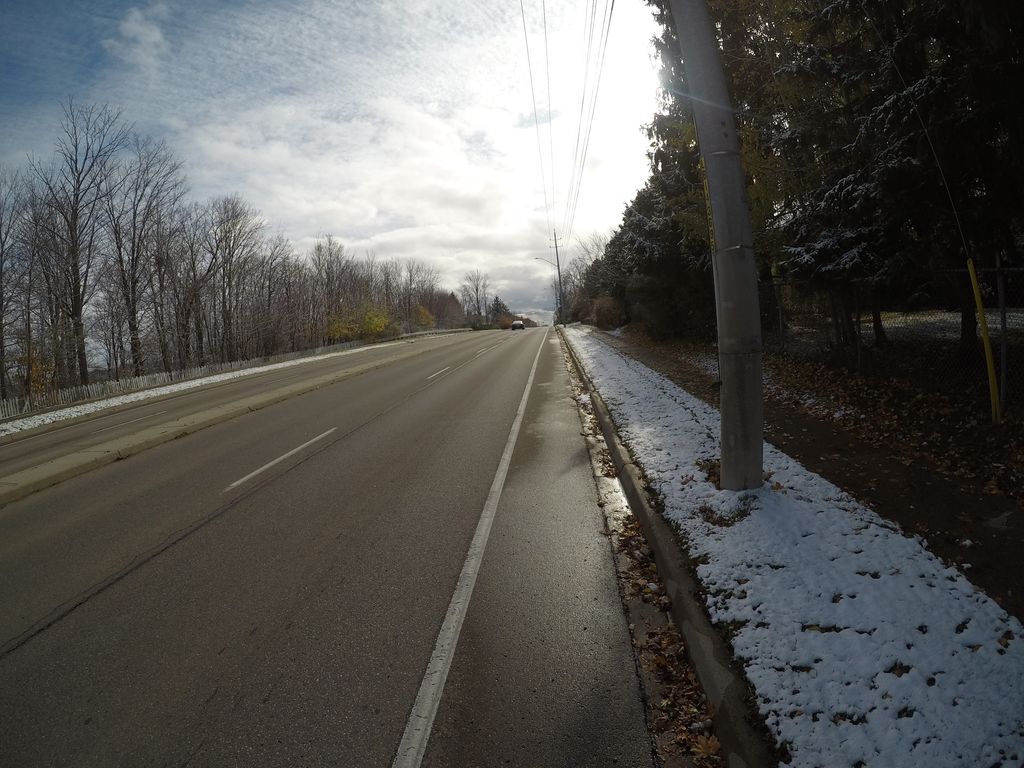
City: kitchener-waterloo